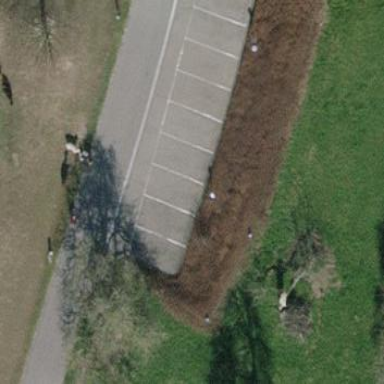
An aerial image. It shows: Parking area with surface.